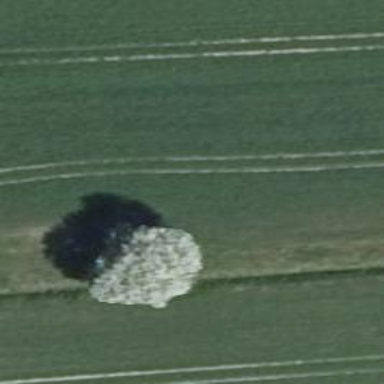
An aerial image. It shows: Deciduous broadleaved tree.